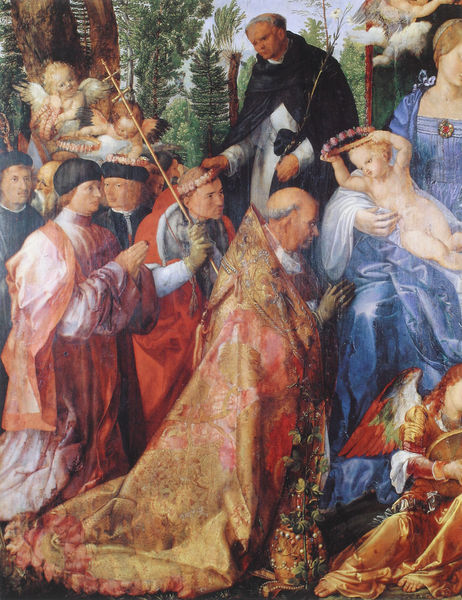
Titel: Das Rosenkranzbild
Künstler: Albrecht Dürer
Institution: Prag, Nationalgalerie
Schlagwörter: baum, blau, flügel, gemälde, umhang, weiß, bäume, frauen, landschaft, menschen, sitzen, bunt, frau, kleid, männer, rot, kirche, gewand, gold, kind, tochter, krone, engel, stab, baby, könig, papst, junge, schoß, spiel, kreuz, knien, beten, gebet, kranz, heiligenschein, pfarrer, jesus, priester, segnung, mönch, reif, geistliche, prozession, tiara, umhänge, könige, heilige, laute, anbeten, taufe, maria, rosenkranz, anbetung, christentum, sohn, stecken, josef, joseph, ornat, christ, madonne, abt, cranach, bischoff, palmenzweig, ol, meine güte immer dieselben alten schinken, nutzt uns nicht so aus, ich will spaßß, priesterweihe